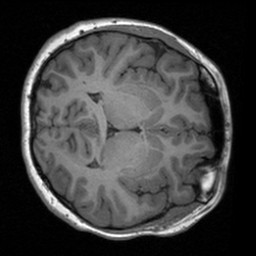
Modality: T1w
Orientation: axial
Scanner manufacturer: siemens
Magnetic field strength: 3 T
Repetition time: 1.9 s
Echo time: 0.00226 s